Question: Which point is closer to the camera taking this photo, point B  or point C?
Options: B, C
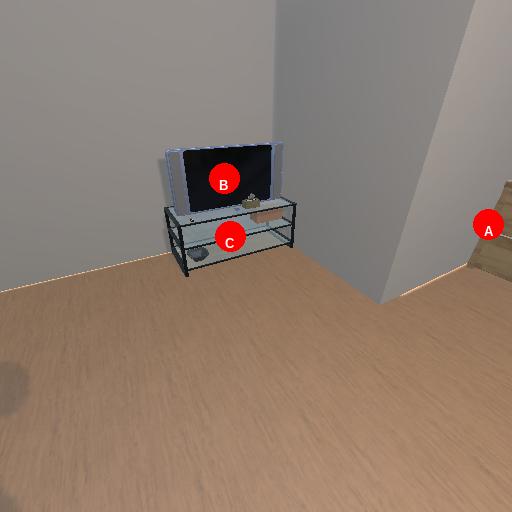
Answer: B